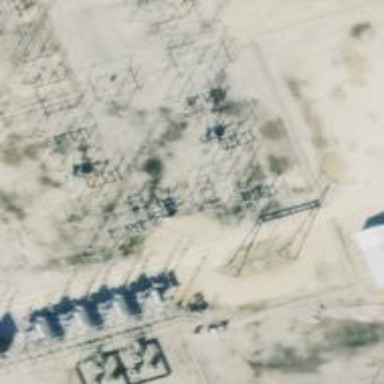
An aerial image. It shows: Switch used for power control.